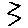
Label: zigzag